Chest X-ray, PA view. Patient: 60 years old, sex M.
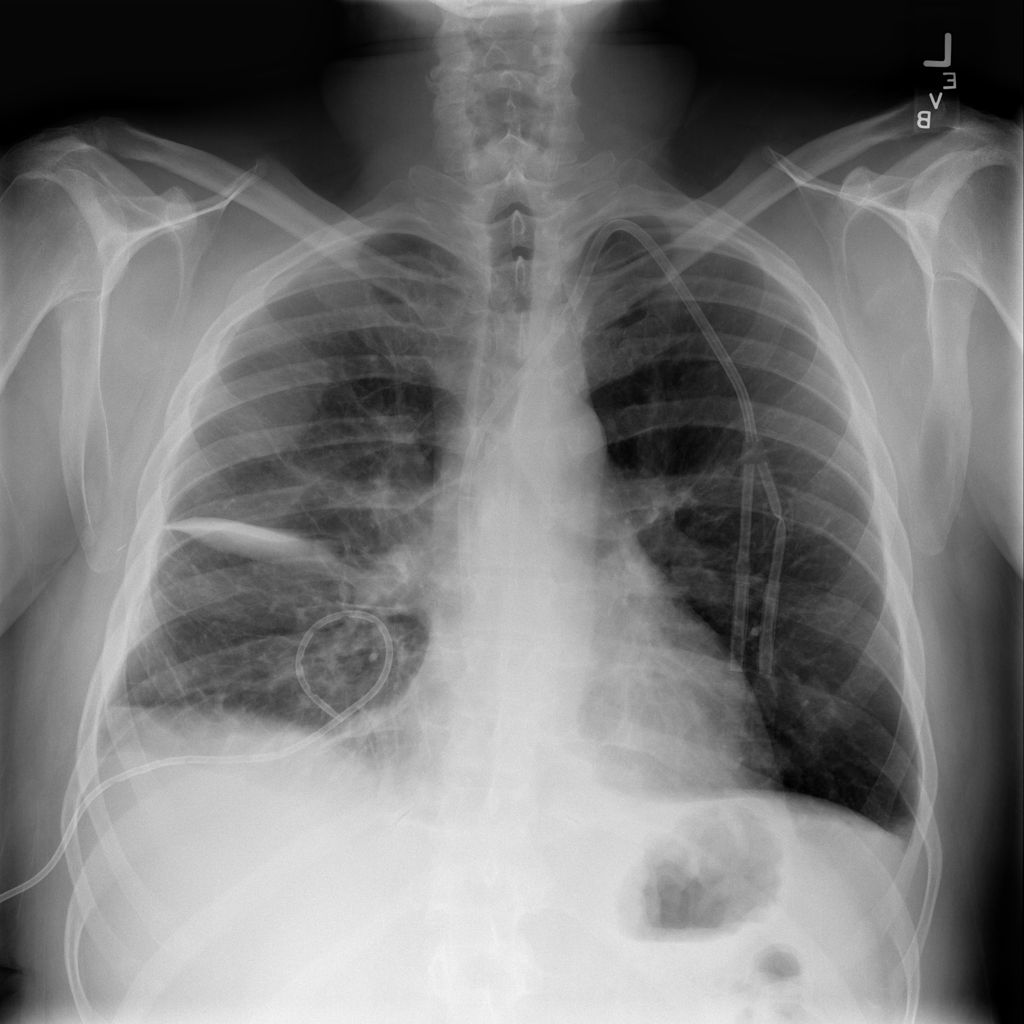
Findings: Infiltration, Mass, Nodule